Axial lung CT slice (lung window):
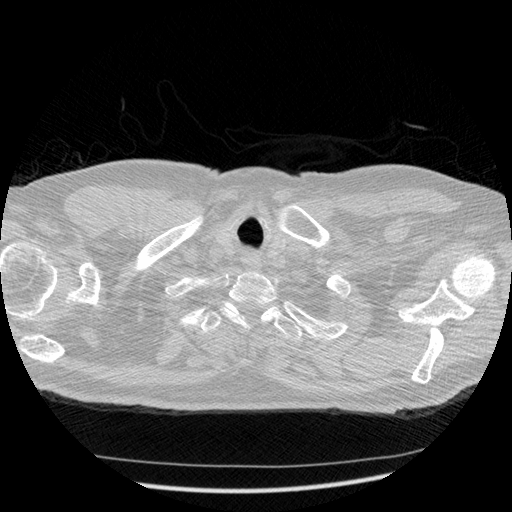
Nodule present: no